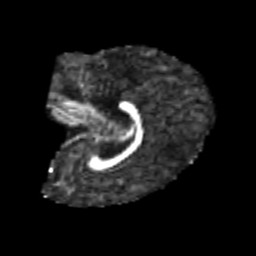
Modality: FA
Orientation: sagittal
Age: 5
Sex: female
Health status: healthy